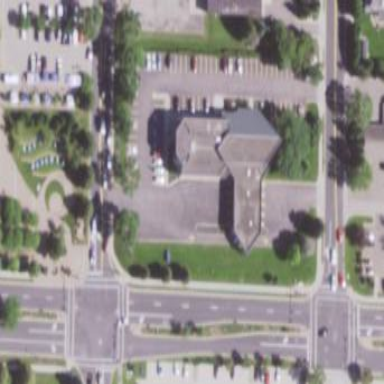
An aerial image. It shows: Bank building.